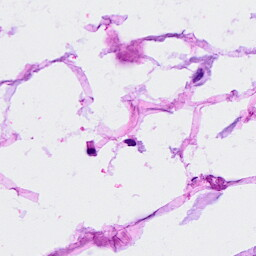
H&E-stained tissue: Breast